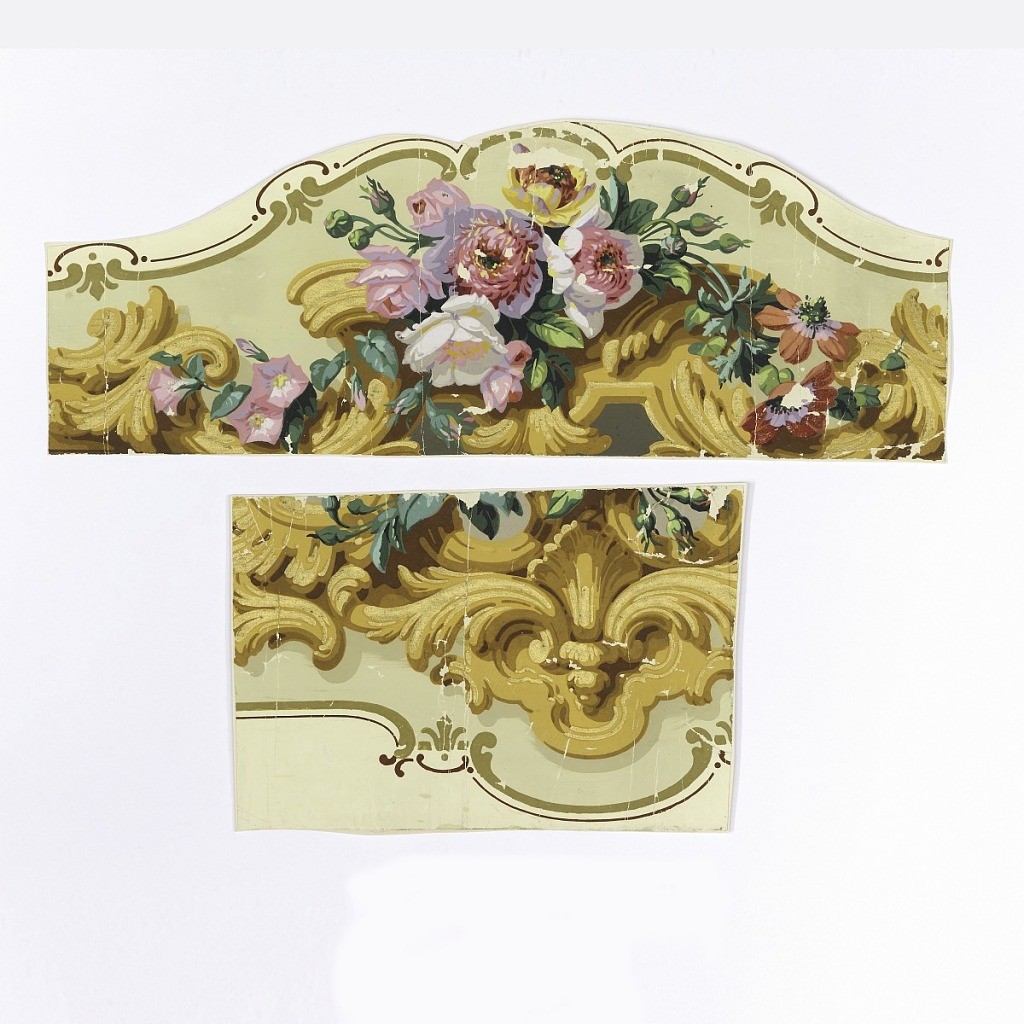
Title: Sidewall and border
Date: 1860–70
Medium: Block-printed
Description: Horizontal rectangle, roses, rosebuds, morning glories, zinnias and acanthus scrolls framed in scalloped edge of "c" curve, printed in yellows, browns and gilt on yellow-green ground.